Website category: sports
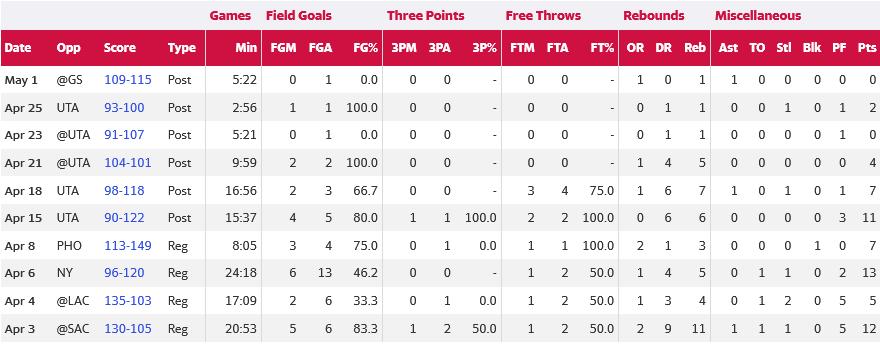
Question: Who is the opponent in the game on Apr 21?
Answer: UTA

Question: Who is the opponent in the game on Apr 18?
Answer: UTA

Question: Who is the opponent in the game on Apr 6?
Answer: NY

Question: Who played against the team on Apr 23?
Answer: UTA

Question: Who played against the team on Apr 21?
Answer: UTA

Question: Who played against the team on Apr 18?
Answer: UTA

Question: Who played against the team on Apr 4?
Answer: LAC

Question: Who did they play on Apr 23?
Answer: UTA

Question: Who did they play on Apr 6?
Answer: NY

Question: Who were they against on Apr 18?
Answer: UTA

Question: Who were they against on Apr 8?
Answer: PHO

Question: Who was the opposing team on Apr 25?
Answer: UTA

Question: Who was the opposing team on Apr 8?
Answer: PHO

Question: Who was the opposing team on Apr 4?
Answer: LAC

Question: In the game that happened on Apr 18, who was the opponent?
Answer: UTA

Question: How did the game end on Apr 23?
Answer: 91-107

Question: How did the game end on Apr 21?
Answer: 104-101

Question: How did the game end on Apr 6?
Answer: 96-120

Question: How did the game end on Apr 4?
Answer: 135-103

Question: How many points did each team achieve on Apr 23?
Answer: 91-107

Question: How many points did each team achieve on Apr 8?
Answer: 113-149

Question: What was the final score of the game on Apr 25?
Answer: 93-100

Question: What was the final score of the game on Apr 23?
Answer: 91-107

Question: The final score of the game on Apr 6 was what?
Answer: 96-120

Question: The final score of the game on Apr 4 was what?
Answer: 135-103

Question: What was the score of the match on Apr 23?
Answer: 91-107

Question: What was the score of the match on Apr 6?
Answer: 96-120

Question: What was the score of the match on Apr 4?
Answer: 135-103

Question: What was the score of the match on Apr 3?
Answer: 130-105

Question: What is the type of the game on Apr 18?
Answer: Post

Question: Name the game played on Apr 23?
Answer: Post

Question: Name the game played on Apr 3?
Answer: Reg

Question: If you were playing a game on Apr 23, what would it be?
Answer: Post

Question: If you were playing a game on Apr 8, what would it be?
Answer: Reg

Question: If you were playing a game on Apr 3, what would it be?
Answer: Reg

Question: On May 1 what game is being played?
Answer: Post

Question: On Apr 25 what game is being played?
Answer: Post

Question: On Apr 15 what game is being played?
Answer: Post

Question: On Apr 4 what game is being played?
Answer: Reg

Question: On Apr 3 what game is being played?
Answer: Reg

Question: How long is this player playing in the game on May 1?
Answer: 5:22

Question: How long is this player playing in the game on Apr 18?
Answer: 16:56

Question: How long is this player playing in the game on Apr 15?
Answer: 15:37

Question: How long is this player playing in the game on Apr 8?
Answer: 8:05

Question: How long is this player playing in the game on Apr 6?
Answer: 24:18

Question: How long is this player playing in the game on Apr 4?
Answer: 17:09

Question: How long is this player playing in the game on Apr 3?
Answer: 20:53

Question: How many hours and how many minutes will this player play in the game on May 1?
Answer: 5:22

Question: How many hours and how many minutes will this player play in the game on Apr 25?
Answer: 2:56

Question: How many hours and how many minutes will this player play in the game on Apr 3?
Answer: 20:53

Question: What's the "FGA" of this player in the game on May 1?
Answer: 1

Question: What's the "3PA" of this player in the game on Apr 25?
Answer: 0

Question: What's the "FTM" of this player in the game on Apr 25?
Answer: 0

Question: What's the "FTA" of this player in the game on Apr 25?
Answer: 0

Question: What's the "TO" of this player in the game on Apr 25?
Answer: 0

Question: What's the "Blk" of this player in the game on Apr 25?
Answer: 0

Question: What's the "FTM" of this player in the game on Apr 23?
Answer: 0

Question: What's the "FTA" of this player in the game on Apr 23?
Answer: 0

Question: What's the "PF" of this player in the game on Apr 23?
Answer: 1

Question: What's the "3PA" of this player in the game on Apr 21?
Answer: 0

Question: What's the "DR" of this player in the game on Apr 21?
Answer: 4

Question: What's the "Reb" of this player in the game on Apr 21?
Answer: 5

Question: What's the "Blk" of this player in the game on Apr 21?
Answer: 0

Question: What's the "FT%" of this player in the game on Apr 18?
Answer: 75.0